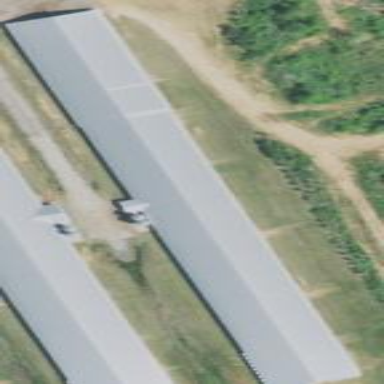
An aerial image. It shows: Farm building.